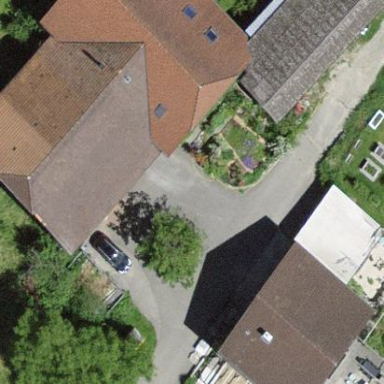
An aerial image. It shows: Farm building.